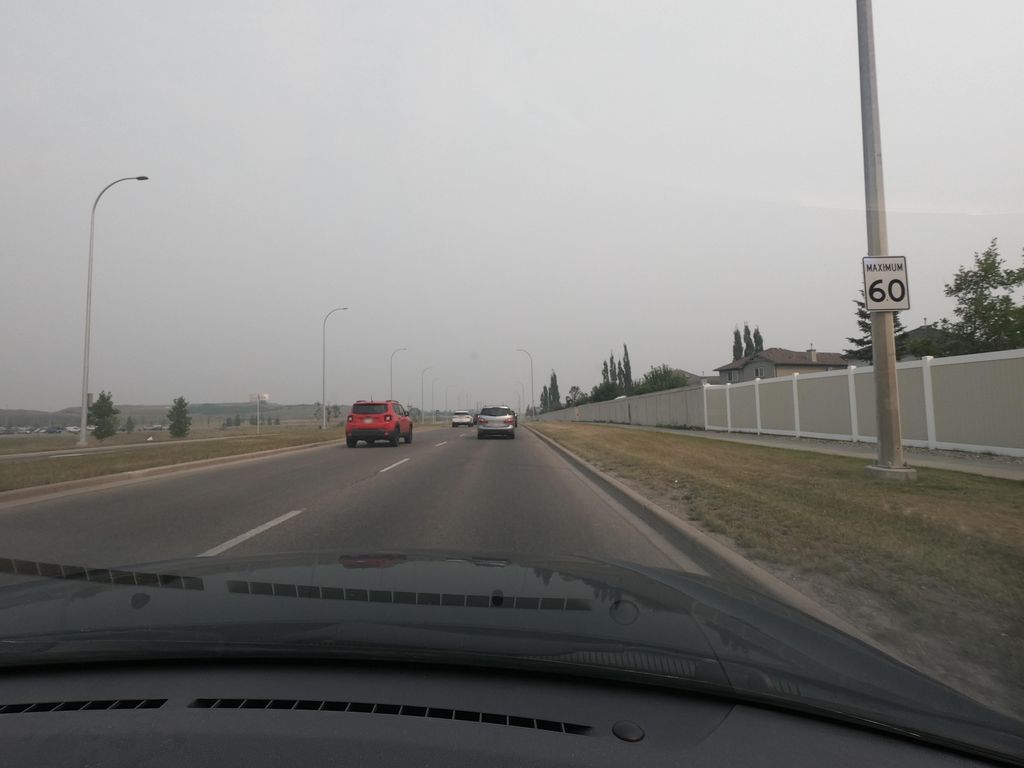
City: calgary